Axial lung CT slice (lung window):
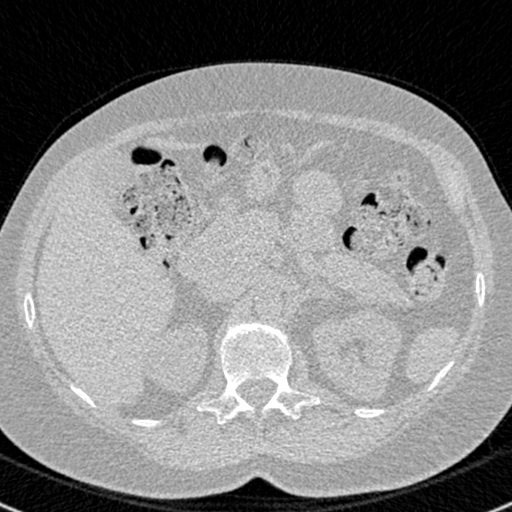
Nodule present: no